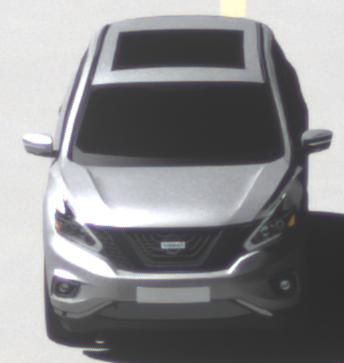
Make: Nissan
Model: Murano
Detailed model: Gen. 3 Z52
Model produced from: 2015
Doors: 5
Color: white
Road condition: dry road
Daytime: midday
Contrast: high contrast